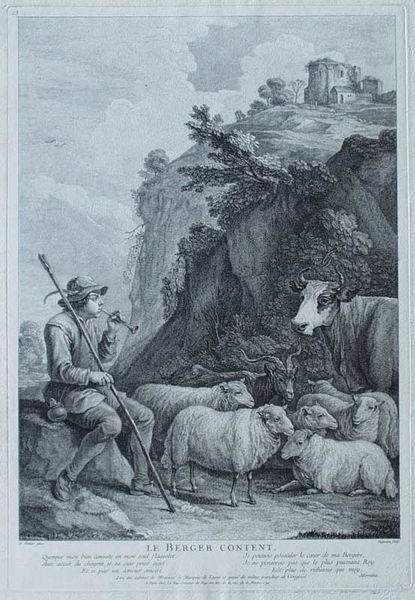
Titel: Le berger content
Künstler: John Ingram
Standort: Karlsruhe
Institution: Staatliche Kunsthalle Karlsruhe
Schlagwörter: baum, berg, blau, feder, felsen, hand, himmel, mann, schatten, weiß, wolken, bäume, landschaft, sitzen, stadt, grau, hut, schwarz, zeichnung, gras, haus, tiere, weg, flasche, hose, arm, stein, häuser, hügel, natur, vieh, vögel, weide, gebüsch, kirche, sträucher, musik, pflanzen, anhöhe, stock, turm, bein, schrift, stab, abhang, berge, fels, hang, steilhang, grafik, herde, kuh, rind, weis, idylle, rast, französisch, spielen, pfeife, junge, ruine, gefäß, lamm, schaf, burg, weiden, druck, druckgraphik, schwarz weiß, radierung, stich, titel, text, schuh, flöte, stall, hörner, fanfare, tröte, hirtenstab, kupferstich, bock, lämmer, schafe, stier, hirte, hüten, schäfer, ziegenbock, ziege, flöten, stecken, abbildung, gams, zufriedenheit, ziegen, trompete, schafherde, hirt, gämse, zufrieden, feldflasche, scharfe, blasinstrument, schalmei, boxbeutel, hut feder, riune, schafte, 1700, kuch, schäferstab, pefeife, der zufriedene hirte, le berger content, feder3, zufriedn, der zufriedene schäfer